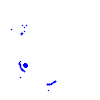
Particle: kaon